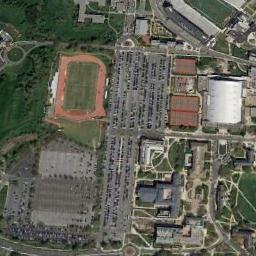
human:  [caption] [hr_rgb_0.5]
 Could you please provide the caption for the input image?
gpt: There are numerous buildings next to the ground track field .

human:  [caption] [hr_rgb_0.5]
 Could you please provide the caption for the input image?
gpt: The ground track field is between a parking lot and a park .

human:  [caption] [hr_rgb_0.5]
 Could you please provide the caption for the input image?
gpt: There are several roads beside the track and field .

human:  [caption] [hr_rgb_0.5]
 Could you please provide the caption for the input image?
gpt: The track and field is built on the lawn, Next to the residential area and the parking lot .

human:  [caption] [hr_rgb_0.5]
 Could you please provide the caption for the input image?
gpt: There are some parking lots beside the ground track field with a red track .